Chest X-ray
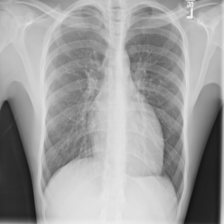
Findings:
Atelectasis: negative
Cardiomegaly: positive
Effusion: negative
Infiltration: negative
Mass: negative
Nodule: negative
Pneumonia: negative
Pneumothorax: negative
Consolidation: negative
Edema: negative
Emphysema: negative
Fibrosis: negative
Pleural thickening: negative
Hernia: negative